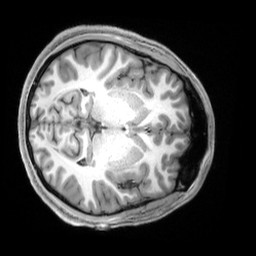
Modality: T1w
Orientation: axial
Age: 24
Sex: male
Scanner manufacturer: siemens
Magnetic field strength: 3 T
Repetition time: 2.3 s
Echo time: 0.00229 s